Question: Continually getting this error when trying to pass an NSErrorPointer to a parser function as a parameter.

The function definition is:
'''
func parseCSV (contentsOfURL: NSURL, encoding: NSStringEncoding, error: NSErrorPointer) -> [(id:String, name:String, age: String)]? {}
'''
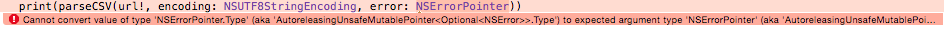
Answer: You are confusing the definition of a function versus calling a function. When defining a func, you specify a name and type, whereas calling a func you specify the same name and a value or variable. When you are calling the func you are passing NSErrorPointer, which is a type. The compiler is trying to convert this to a value of the correct type, which it cannot do. You need to define a variable of the right type, and pass that. For example:
'''
var myError: NSError? = nil
print(parseCSV(url!, encoding: NSUTF8StringEncoding, error: &myError))
'''